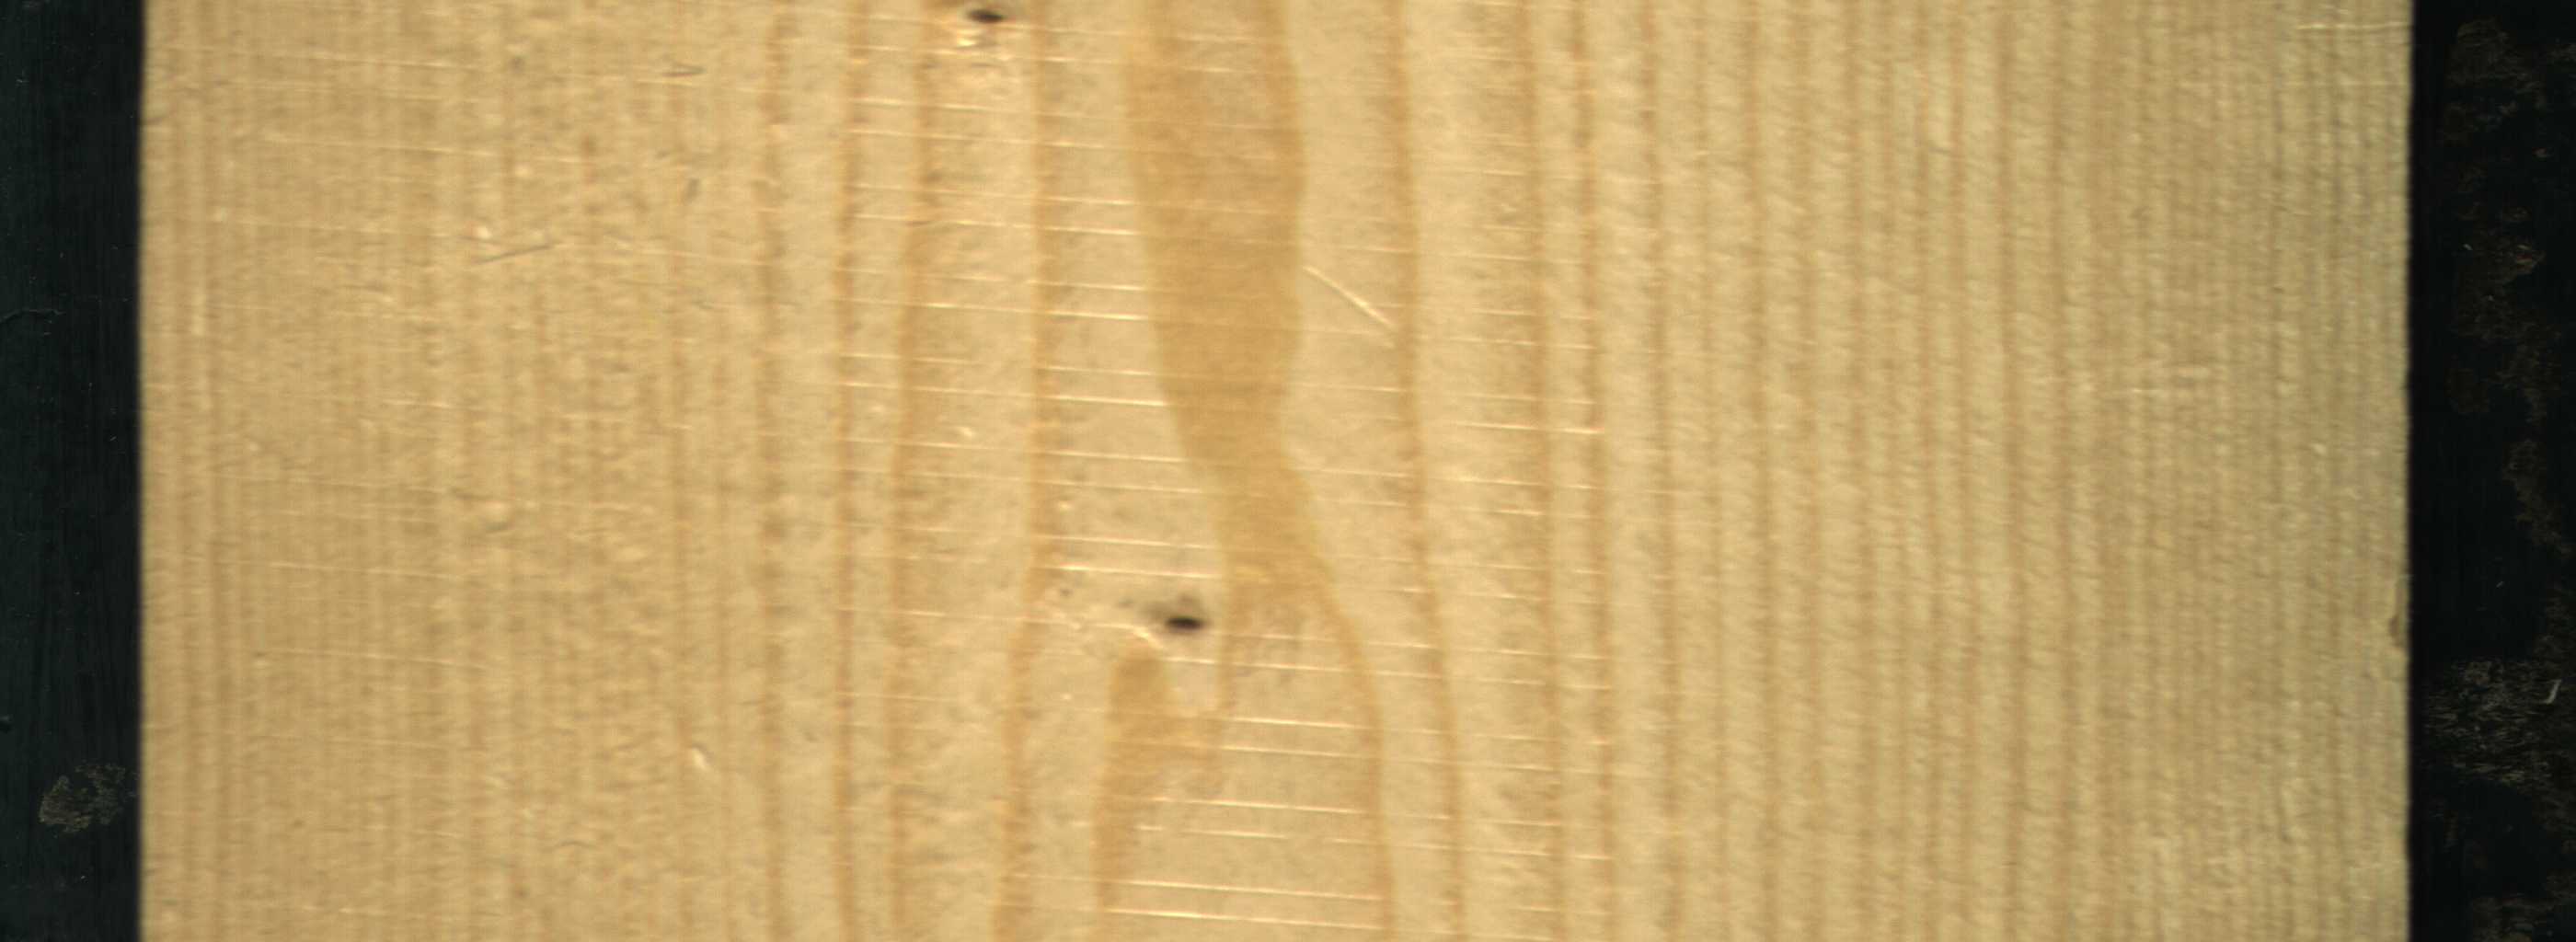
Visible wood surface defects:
Live_Knot
Live_Knot